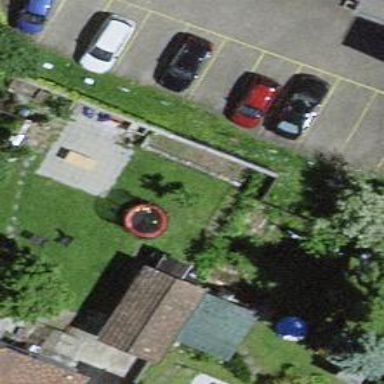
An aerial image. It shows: Street-side parking area.